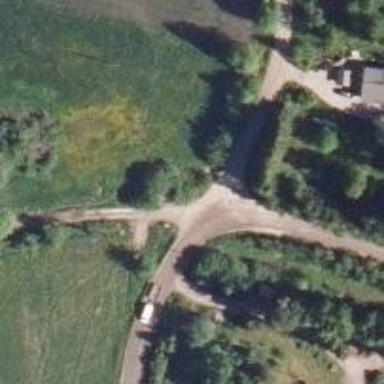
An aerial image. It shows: Unclassified road.